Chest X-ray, AP view. Patient: 27 years old, sex F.
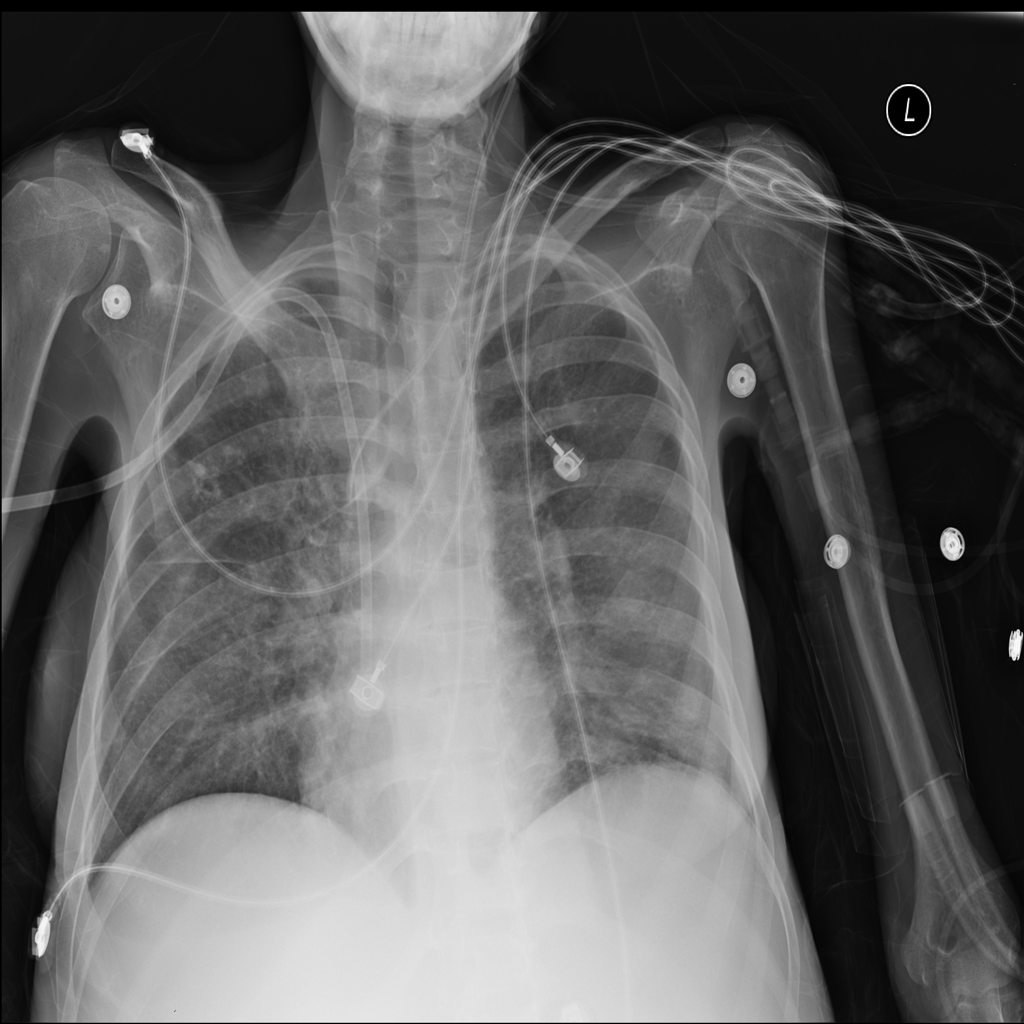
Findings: Infiltration